Question: I've used TimePicker format in my wpf application using extended wpf toolkit. I'm using "HH:MM" format. but problem is, the button which allows to select hours directly from the options, showing 24 hours format, but I want 12 hours only. But I managed that through properties of TimePicker by changing Endtime from "23:59" to "11:59". But those up and down buttons still showing hours upto 23. so, If I want to make upto 11, what should I do? Can I achieve this by TimePicker's property only? also It's not showing part of day i.e AM/PM. I also want another button which should show me these two options (i.e AM and PM). Please suggest, how should I proceed?
My Timepicker controls which are bound to DateTime object in my code behind are as follows,
'''
<Window x:Class="TimeSheet.CustomView"
xmlns="http://schemas.microsoft.com/winfx/2006/xaml/presentation"
xmlns:x="http://schemas.microsoft.com/winfx/2006/xaml"
xmlns:sys="clr-namespace:System;assembly=mscorlib"
xmlns:xctk="http://schemas.xceed.com/wpf/xaml/toolkit"
x:Name="Time"
Title="CustomView" Width="596" Height="596">
<Grid>
<StackPanel Orientation="Horizontal" Height="30" Width="596" Margin="0,137,-8,399">
<xctk:TimePicker x:Name="StartTimeText" Value="{Binding starttime, ElementName=Time, Mode=TwoWay}" BorderThickness="0" Background="Yellow" Width="113" EndTime="11:59:0" AllowSpin="False"/>
<xctk:TimePicker x:Name="StopTimeText" Value="{Binding stoptime, ElementName=Time, Mode=TwoWay}" BorderThickness="0" Background="Yellow" Width="115" EndTime="11:59:0" AllowSpin="False"/>
</StackPanel>
</Grid>
</Window>
'''
UI of my Window-

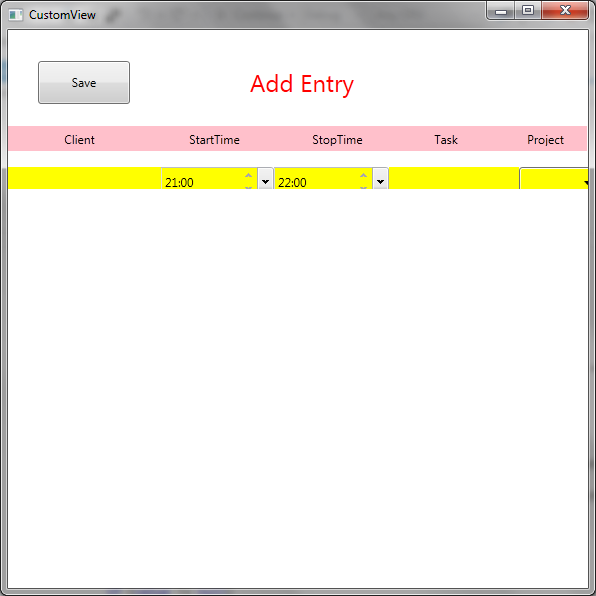
Answer: Use the 'FormatString' property to format your display. I think you have the formats covered in your previous questions. You should also set 'Format' to 'Custom'.
Here's a suggestion:
'''
<xctk:TimePicker Format="Custom" FormatString="hh:mm:ss tt" />
'''
You should note that using 'HH' for hours gives you 24-hour format, while 'hh' will give you a 12-hour format.
You can check the documentations <URL>.